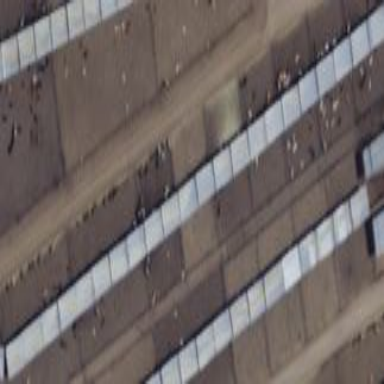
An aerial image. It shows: Cowshed building.